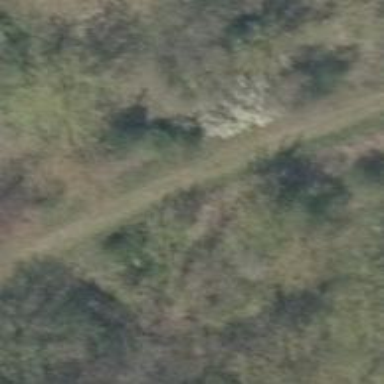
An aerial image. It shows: Path.